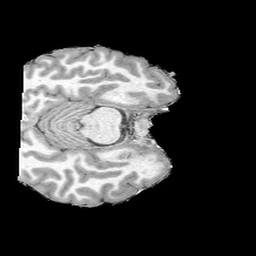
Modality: UNIT1
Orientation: axial